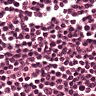
Metastatic tissue present: no